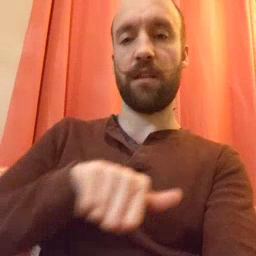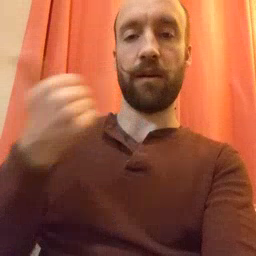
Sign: another